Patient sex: M
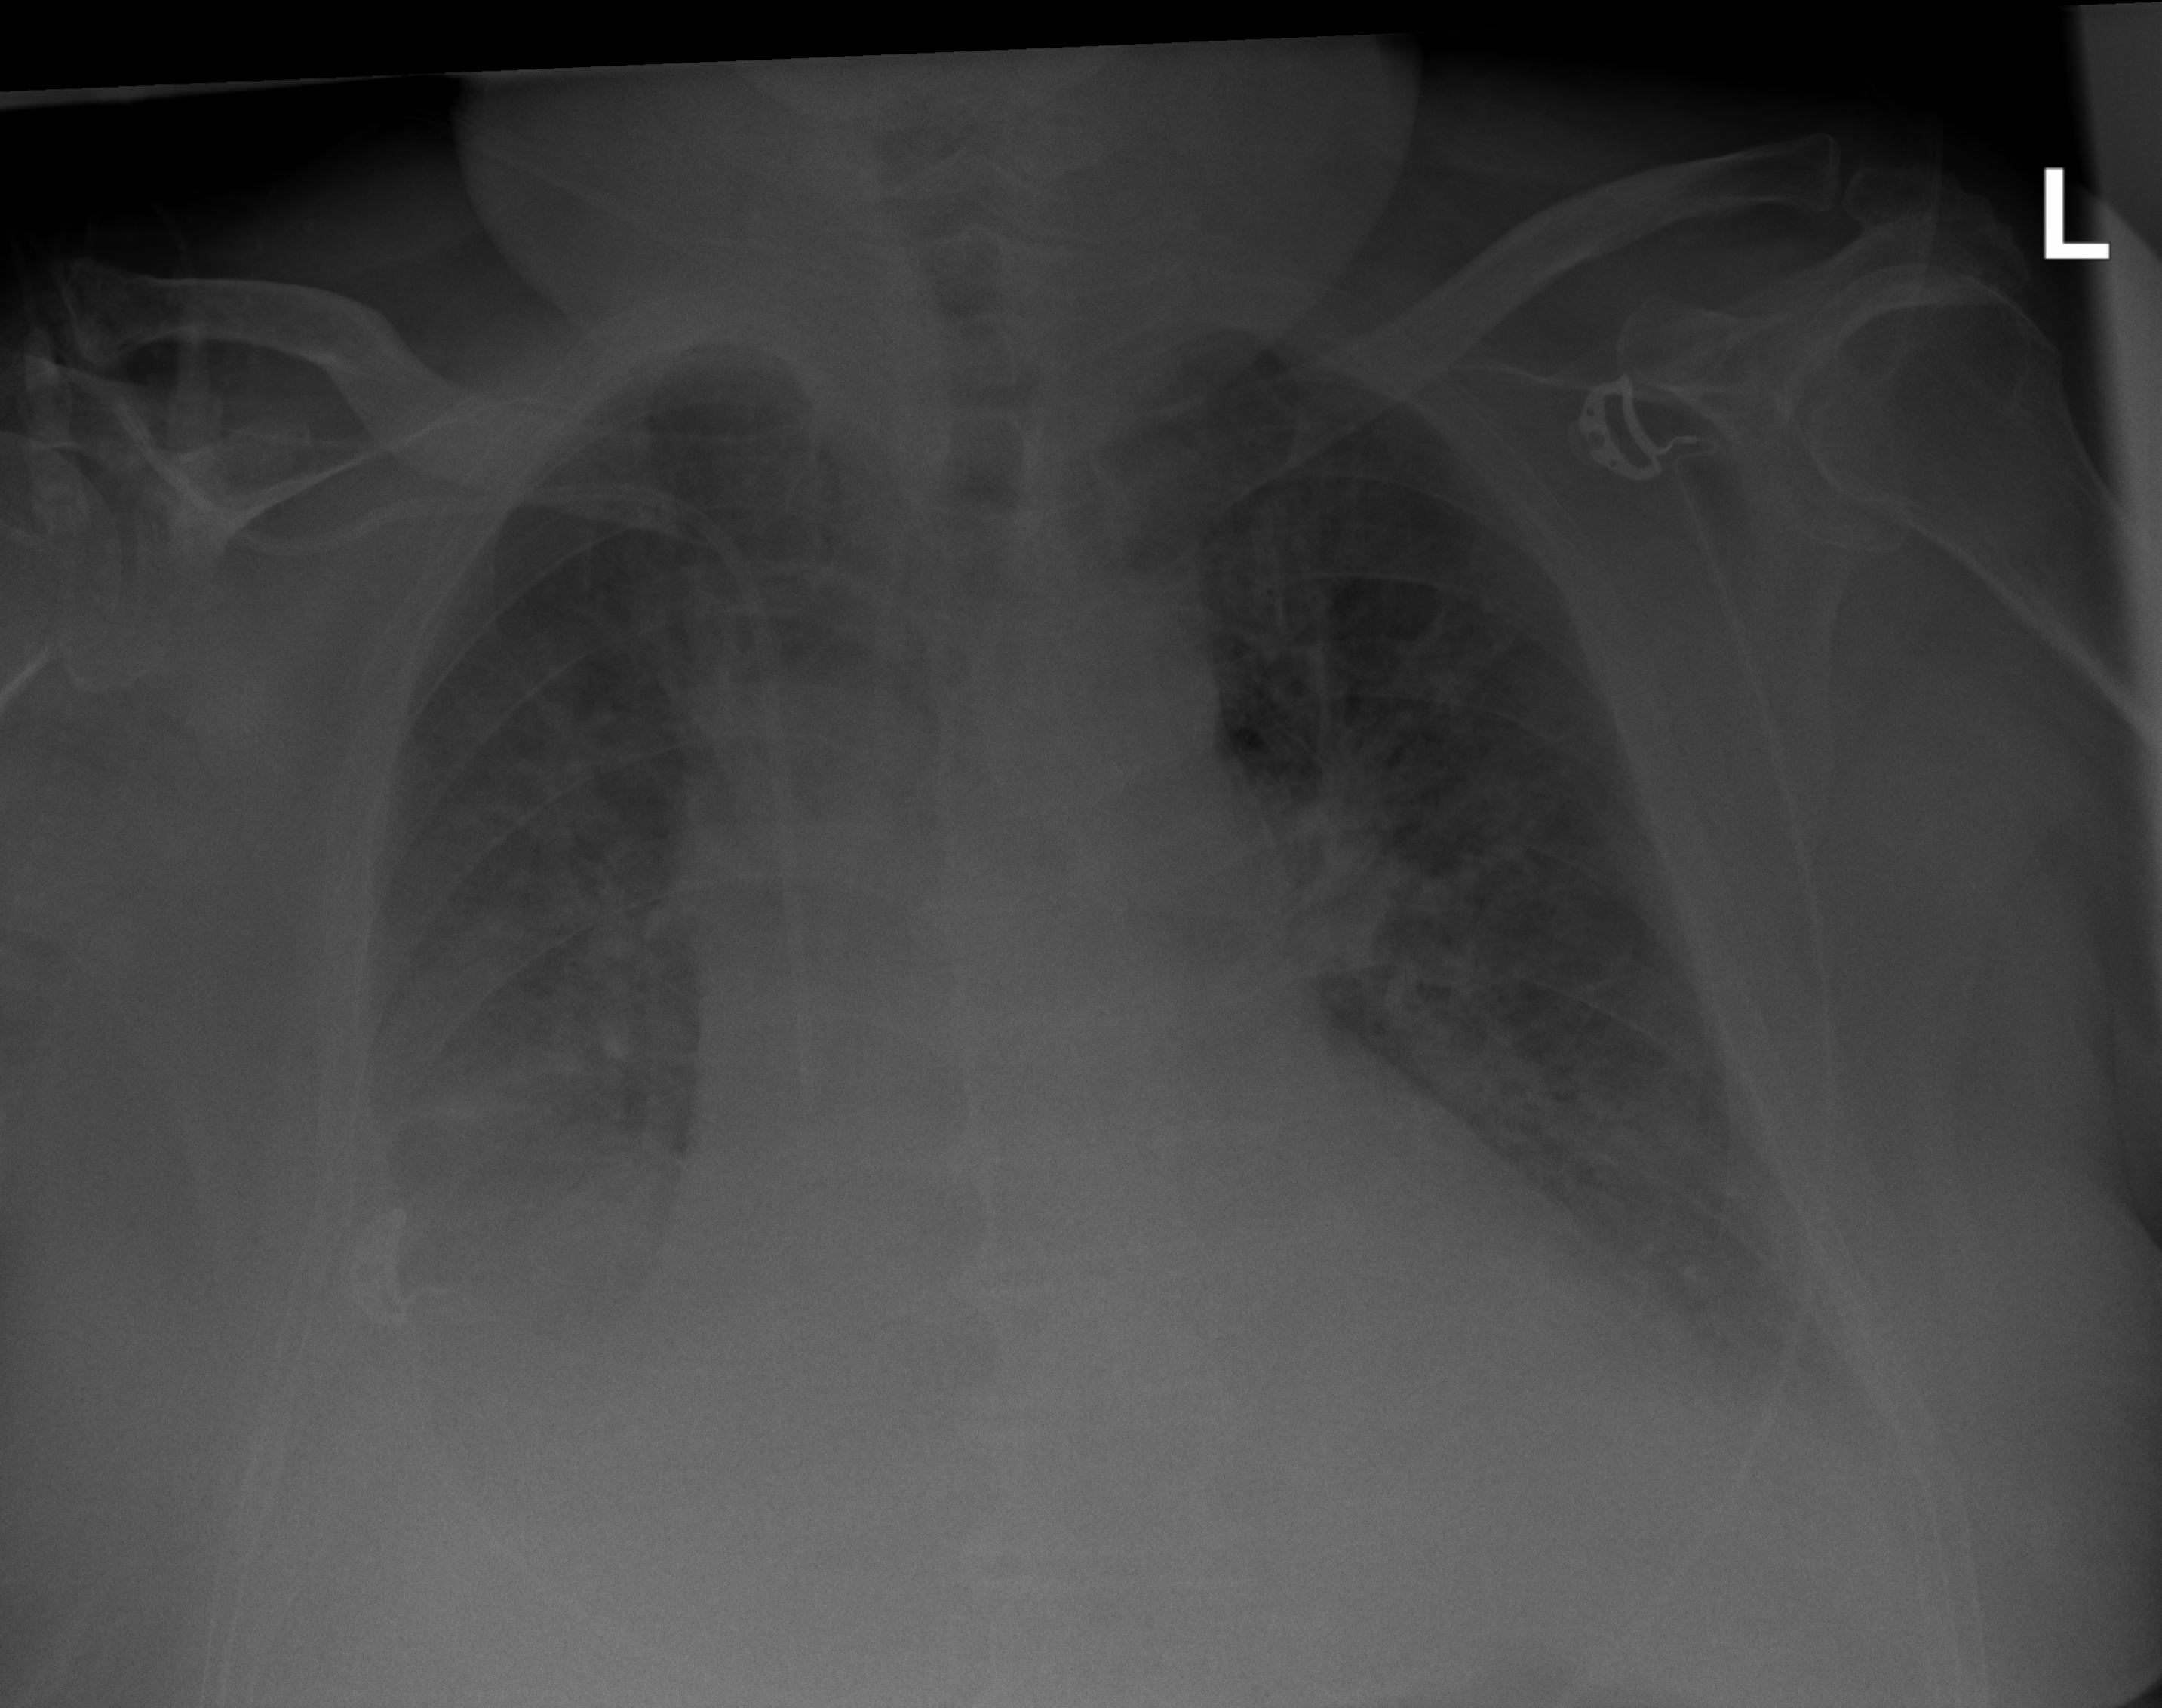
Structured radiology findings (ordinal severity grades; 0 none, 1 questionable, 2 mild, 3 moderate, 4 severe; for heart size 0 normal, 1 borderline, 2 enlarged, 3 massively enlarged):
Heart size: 2
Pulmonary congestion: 3
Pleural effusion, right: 3
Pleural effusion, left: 2
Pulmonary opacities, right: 2
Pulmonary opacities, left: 2
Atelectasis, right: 2
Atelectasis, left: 2